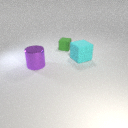
large purple metal cylinder to the left of large cyan rubber cube